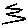
Label: zigzag